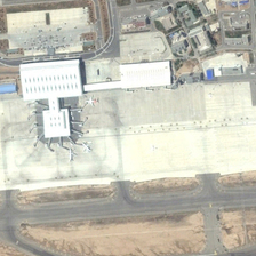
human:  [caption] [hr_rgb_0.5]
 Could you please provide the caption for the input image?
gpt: a squared termial building sits beside an apron which is connceted to the runway .

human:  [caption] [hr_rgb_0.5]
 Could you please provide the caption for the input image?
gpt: A fender terminal was built between the squares surrounded by roads and a runway was built in the wild.

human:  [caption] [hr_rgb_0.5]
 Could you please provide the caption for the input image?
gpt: a square boarding gate next to the runway and some blocks .

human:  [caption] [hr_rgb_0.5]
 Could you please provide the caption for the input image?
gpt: The Pleuigon Terminal is built between a square surrounded by roads and a runway built in the wild.

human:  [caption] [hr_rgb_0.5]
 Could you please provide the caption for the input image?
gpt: three planes are near a white building in an airport with several runways .